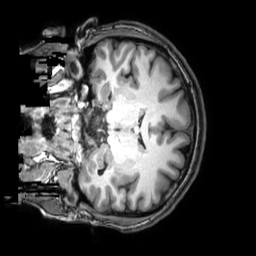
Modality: T1w
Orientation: coronal
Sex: male
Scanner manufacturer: philips
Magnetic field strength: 3 T
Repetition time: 0.00818 s
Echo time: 0.00374 s